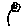
Label: flower